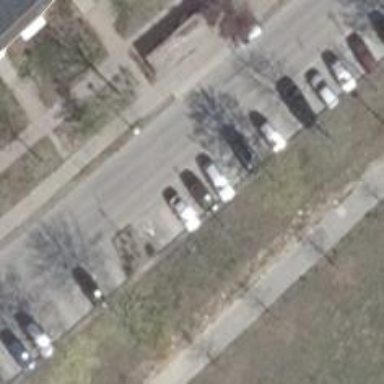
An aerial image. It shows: Street-side parking area.